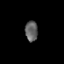
Tissue: prostate
Cell type: T cells
Senescence score: 0.8395
Nuclear area (px): 252
Mean DAPI intensity: 96.841